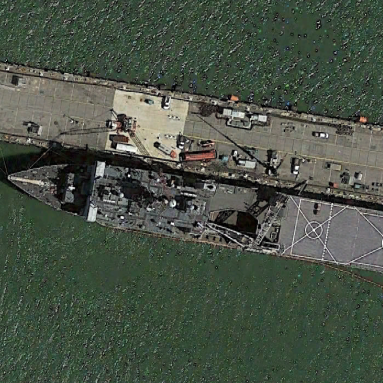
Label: combat